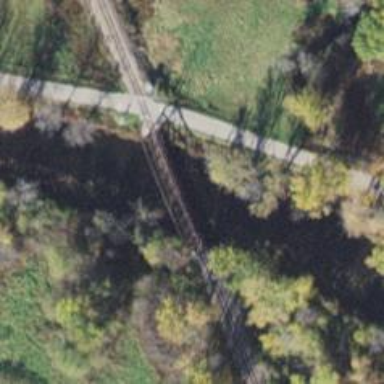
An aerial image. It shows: Bridge over railway line.